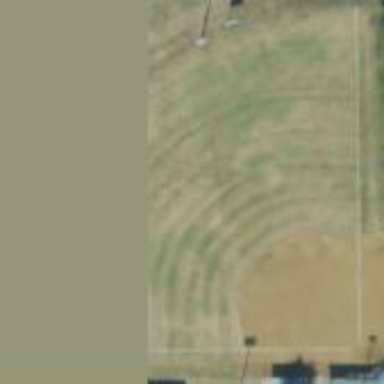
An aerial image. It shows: Baseball pitch for leisure and sports activities.